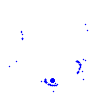
Particle: electron